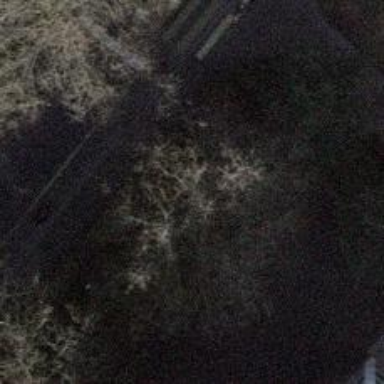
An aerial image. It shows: Tree-lined avenue.